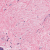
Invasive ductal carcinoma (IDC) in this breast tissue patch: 0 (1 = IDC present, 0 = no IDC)